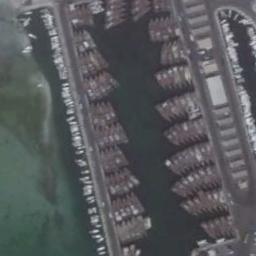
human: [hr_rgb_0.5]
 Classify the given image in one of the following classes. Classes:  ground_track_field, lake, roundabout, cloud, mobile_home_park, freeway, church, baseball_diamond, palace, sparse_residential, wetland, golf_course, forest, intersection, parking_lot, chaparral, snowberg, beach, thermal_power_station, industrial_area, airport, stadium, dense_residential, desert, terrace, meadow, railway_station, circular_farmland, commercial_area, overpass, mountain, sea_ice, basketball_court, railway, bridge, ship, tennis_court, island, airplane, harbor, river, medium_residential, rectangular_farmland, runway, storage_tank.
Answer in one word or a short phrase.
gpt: harbor